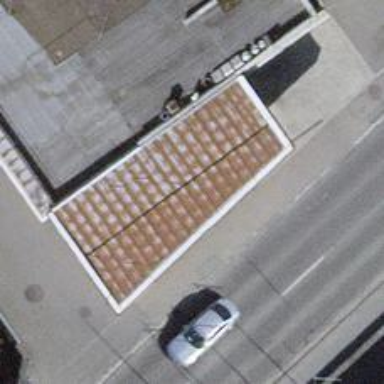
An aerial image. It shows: Fuel station.